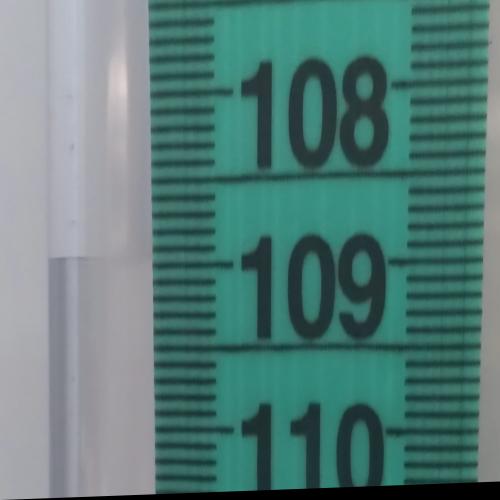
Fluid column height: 109.0 cm